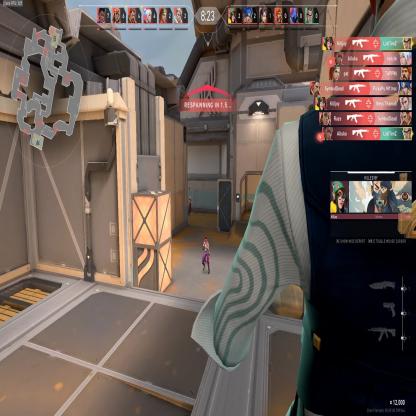
Label: enemy ; enemy